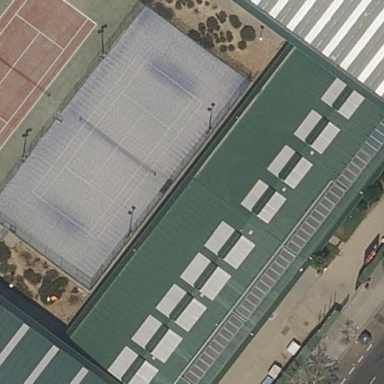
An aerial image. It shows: Tennis court on pitch designated for leisure land.